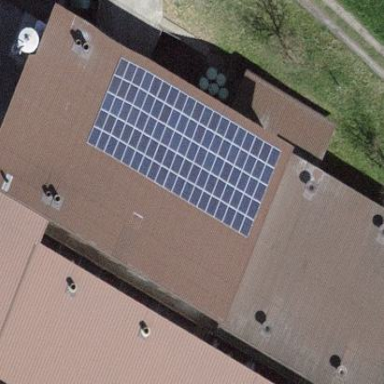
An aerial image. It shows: Solar power generator utilizing photovoltaic technology with solar photovoltaic panels.